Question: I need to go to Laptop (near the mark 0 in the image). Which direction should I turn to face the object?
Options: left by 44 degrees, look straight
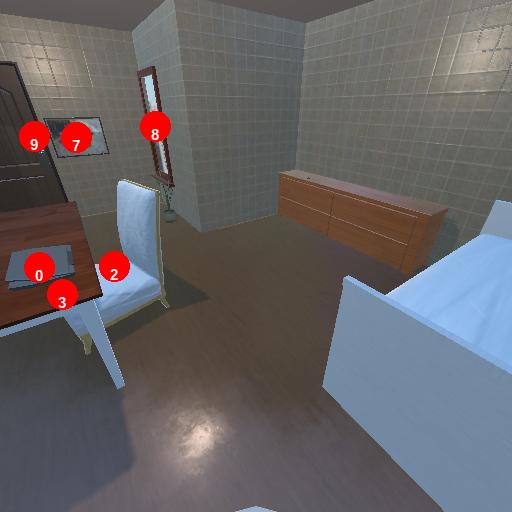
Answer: left by 44 degrees